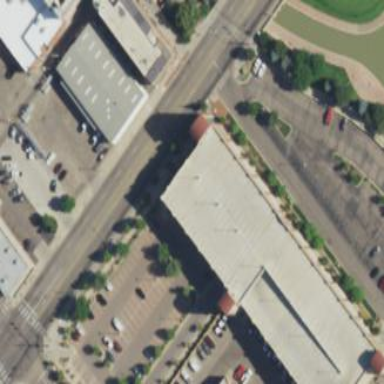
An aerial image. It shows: Parking area with asphalt surface.